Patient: sex M, age 65
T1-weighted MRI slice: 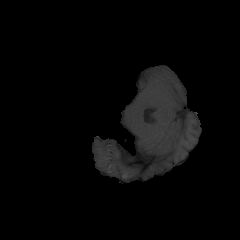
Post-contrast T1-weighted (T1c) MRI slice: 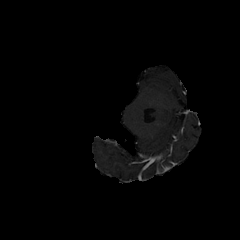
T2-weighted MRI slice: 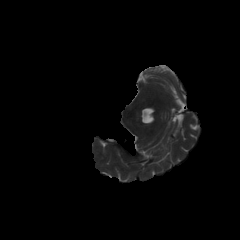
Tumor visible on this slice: no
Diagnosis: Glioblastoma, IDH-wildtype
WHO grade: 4